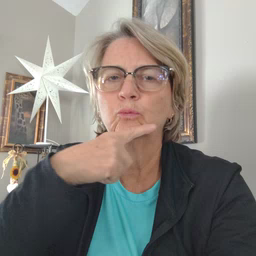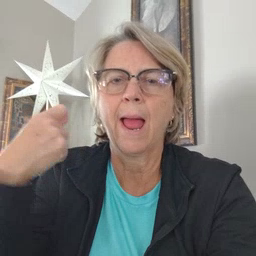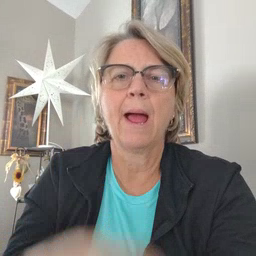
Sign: dry